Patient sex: M
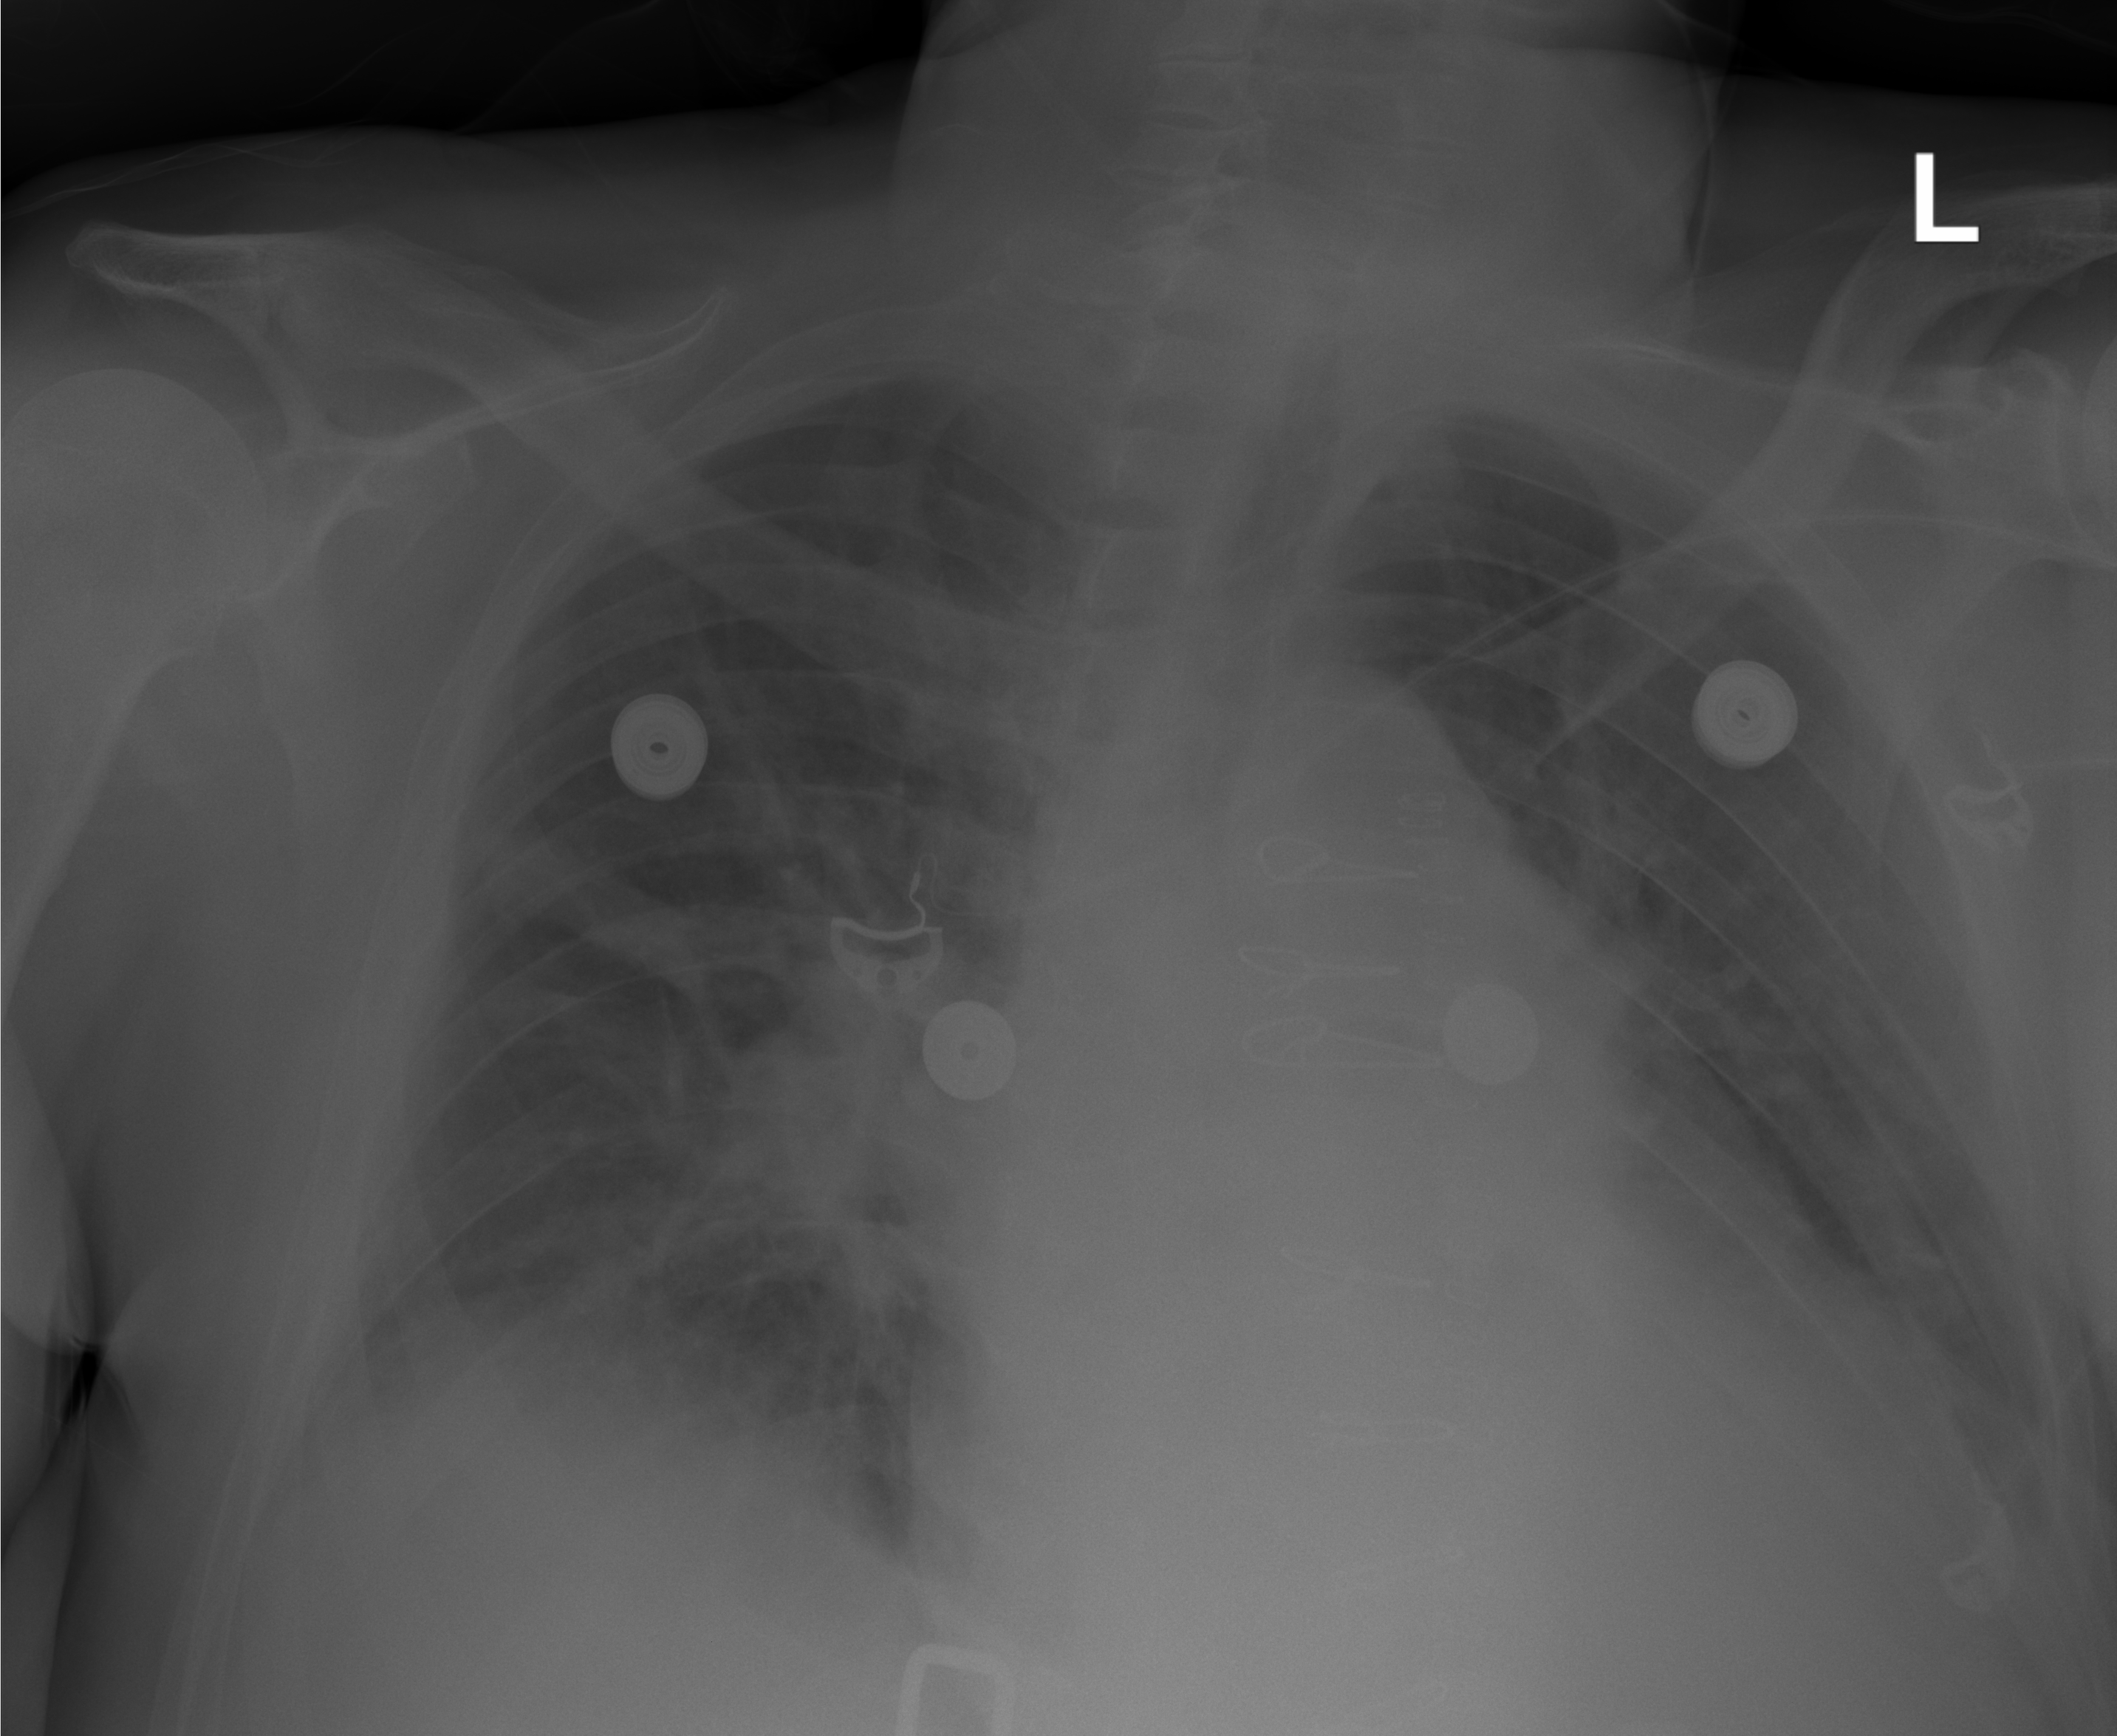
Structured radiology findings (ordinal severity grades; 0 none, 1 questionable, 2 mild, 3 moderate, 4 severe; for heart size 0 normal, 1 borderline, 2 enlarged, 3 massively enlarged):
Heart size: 2
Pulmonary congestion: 0
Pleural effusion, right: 1
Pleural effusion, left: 1
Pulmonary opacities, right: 2
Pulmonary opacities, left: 0
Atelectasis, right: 2
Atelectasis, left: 2